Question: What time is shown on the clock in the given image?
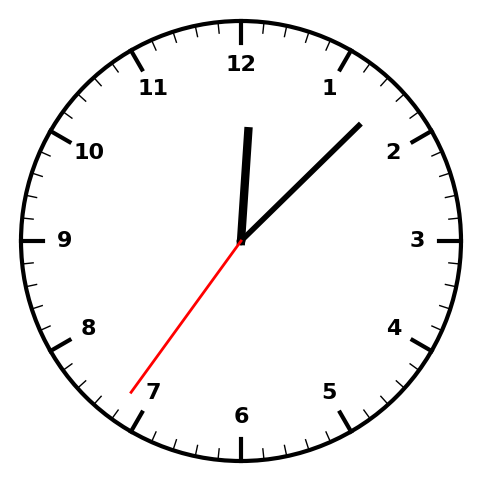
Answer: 12:07:36